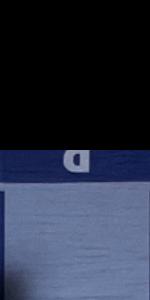
Label: Empty